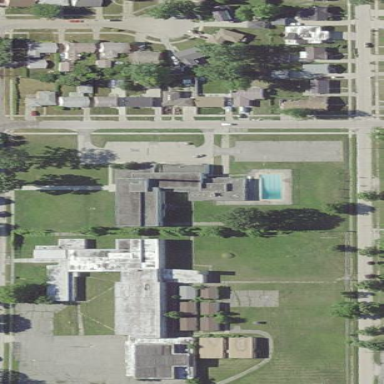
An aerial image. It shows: School.